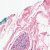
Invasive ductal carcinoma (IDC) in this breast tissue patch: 0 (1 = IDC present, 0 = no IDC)